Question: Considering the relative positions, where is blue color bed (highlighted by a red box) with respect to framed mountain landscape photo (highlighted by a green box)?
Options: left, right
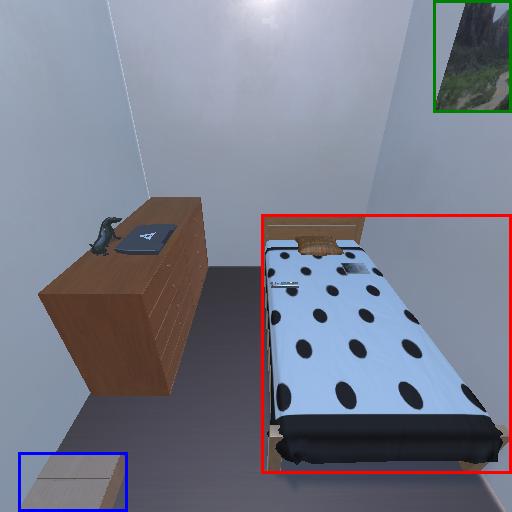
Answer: left